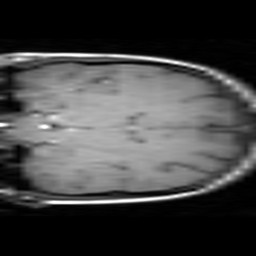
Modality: T1w
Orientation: coronal